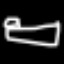
Label: bed